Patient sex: M
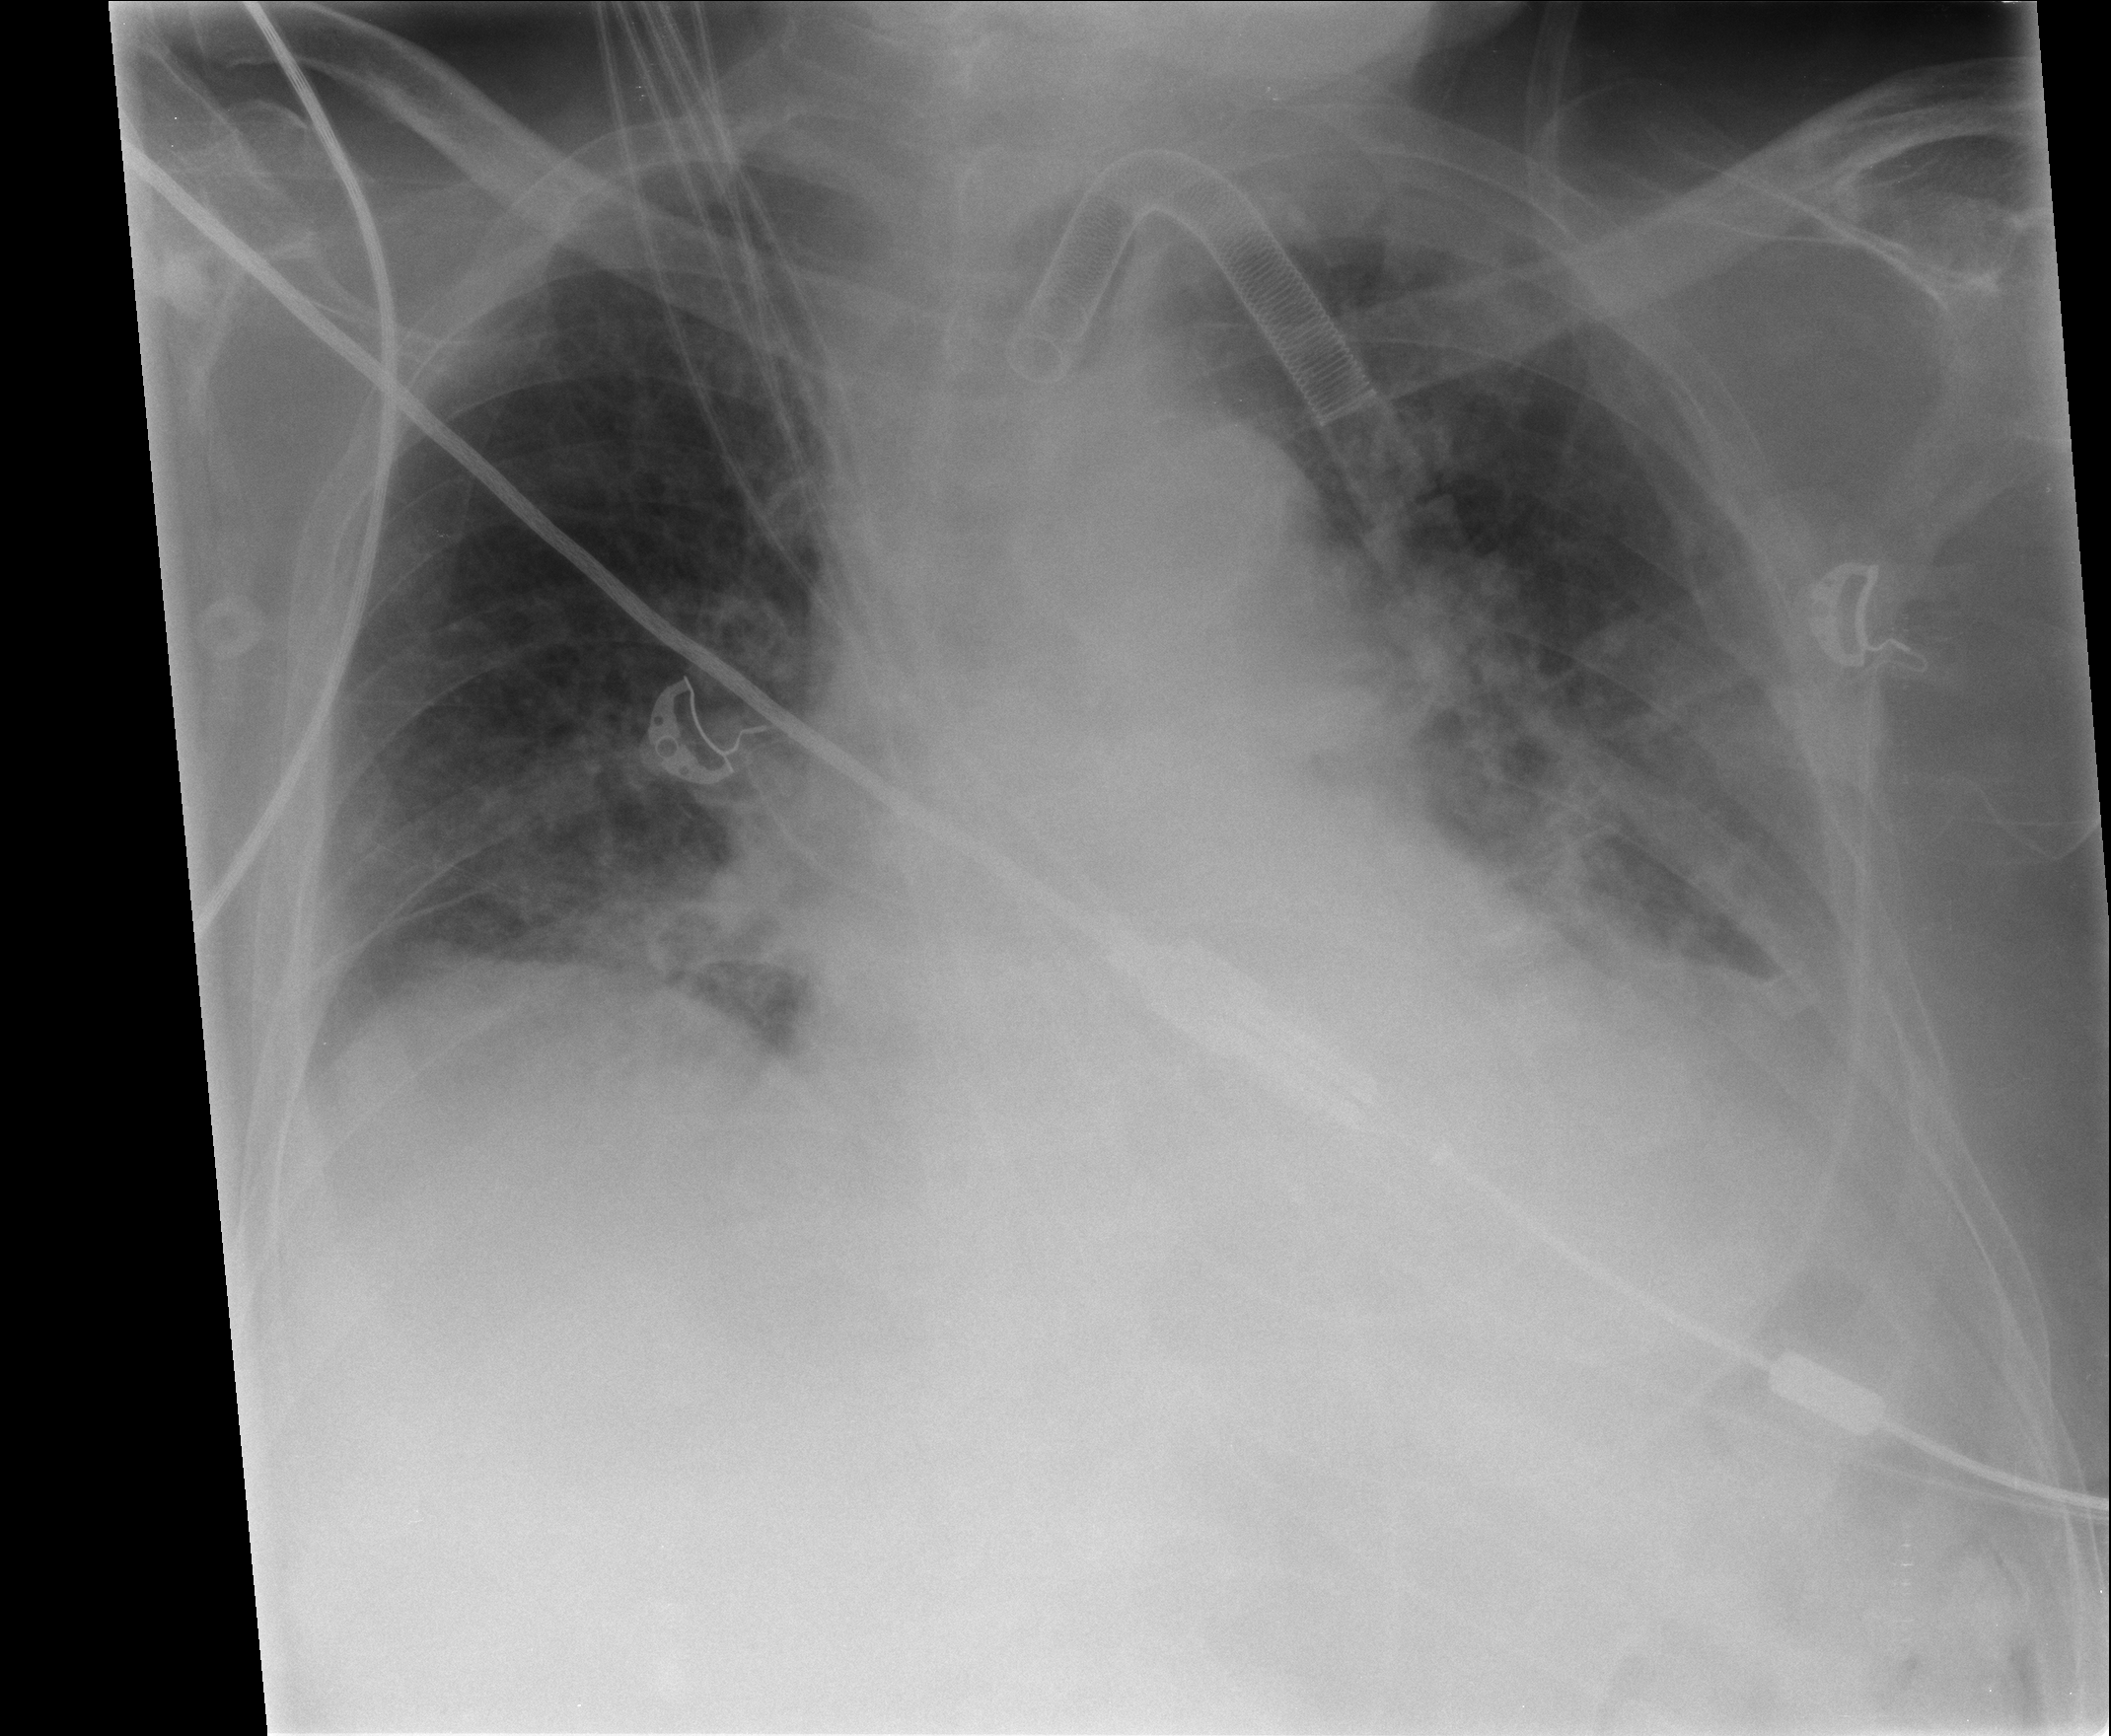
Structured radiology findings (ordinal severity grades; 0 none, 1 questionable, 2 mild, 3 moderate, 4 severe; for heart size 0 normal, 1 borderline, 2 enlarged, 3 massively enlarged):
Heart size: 2
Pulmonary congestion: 2
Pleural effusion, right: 1
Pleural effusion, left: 2
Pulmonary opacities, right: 0
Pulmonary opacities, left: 1
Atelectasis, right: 1
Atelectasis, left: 2